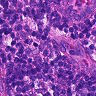
Metastatic tissue present: no